Question: I am trying to create a custom gate that allows users of the "Administrator" team to access the Users index page. However, it functions exactly the opposite of what I want to achieve and I do not seem to understand where am I wrong here.
It always returns "false" regardless of the user belongs to an Admin team or not.
Help is appreciated. Thank you.
User.php :
'''
public function AdminTeam(string $team)
{
return null !== $this->teams()->where('name', $team)->first();
}
'''
AuthServiceProvider.php :
'''
/**
* Register any authentication / authorization services.
*
* @return void
*/
public function boot()
{
$this->registerPolicies();
Gate::define('is-admin', function ($user){
return $user->AdminTeam('Administrator');
});
}
'''
UserController.php :
'''
/**
* Display a listing of the resource.
*
* @return \Illuminate\Http\Response
*/
public function index()
{
if (Gate::allows('is-admin')) {
return view('admin.users.index', ['users' => User::paginate(10)]);
}
dd('you need to be admin!');
}
'''
index.blade.php :
'''
@can('is-admin')
@foreach($users as $user)
<tr>
<th scope="row">{{ $user->user_id }}</th>
<td>{{ $user->name }}</td>
<td>{{ $user->email }}</td>
<td>{{ $user->created_at }}</td>
<td>{{ $user->updated_at }}</td>
<td>
<a class="btn btn-sm btn-primary" href="{{ route('admin.users.edit', $user->user_id) }}"
role="button">Bearbeiten</a>
<button type="button" class="btn btn-sm btn-danger"
onclick="event.preventDefault();
document.getElementById('delete-user-form-{{ $user->user_id }}').submit()">
Loschen
</button>
<form id="delete-user-form-{{ $user->user_id }}"
action="{{ route('admin.users.destroy', $user->user_id) }}" method="POST"
style="display: none">
@csrf
@method("DELETE")
</form>
</td>
</tr>
@endforeach
@endcan
'''
Output :

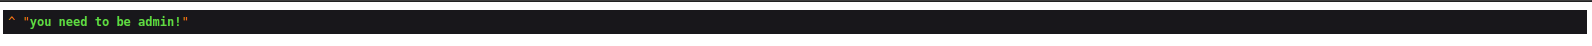
Answer: So after a couple of days of debugging, I realized that my 'teams()' method should be 'team()' inside the User model as the user has only one team and BelongsTo relation will only return one record.
Credits: <URL>
<URL>
Here are the changes :
User.php
'''
public function team()
{
return $this->belongsTo(Team::class);
}
/**
* Check if the user belongs to Admin Team
* @param string $team
* @return bool
*/
public function isAdmin(string $team)
{
return $this->team()->where('name', $team)->exists();
}
'''
AuthServiceProvider.php
'''
public function boot()
{
$this->registerPolicies();
Gate::define('is-admin', function (User $user){
return $user->isAdmin('Admin');
});
}
'''
UserController.php
'''
public function index()
{
if (Gate::allows('is-admin')) {
return view('admin.users.index', ['users' => User::paginate(10)]);
}
dd('you need to be admin!');
}
'''